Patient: sex M, age 42
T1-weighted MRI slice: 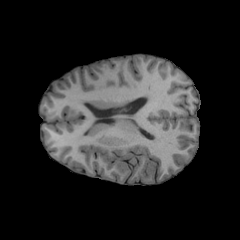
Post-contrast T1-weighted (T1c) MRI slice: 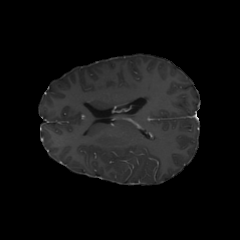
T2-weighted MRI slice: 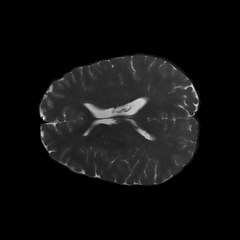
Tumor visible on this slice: no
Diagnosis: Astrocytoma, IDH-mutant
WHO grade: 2